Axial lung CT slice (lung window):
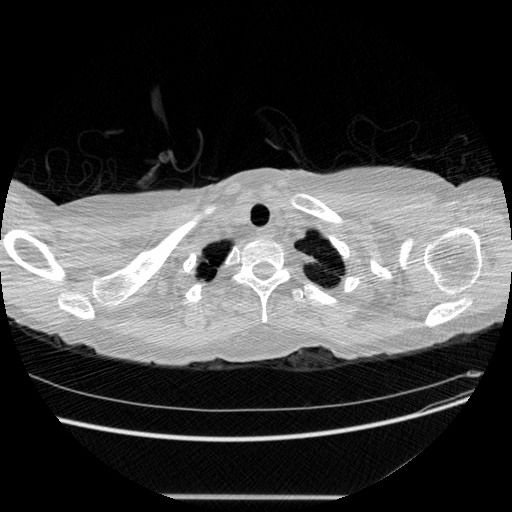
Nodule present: no